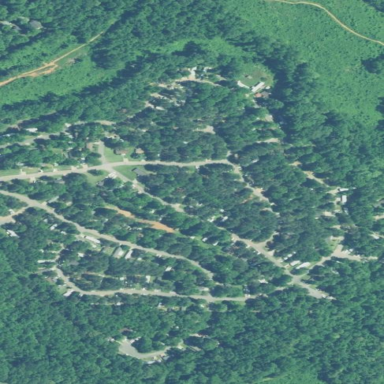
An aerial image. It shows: Residential area designated as trailer park.